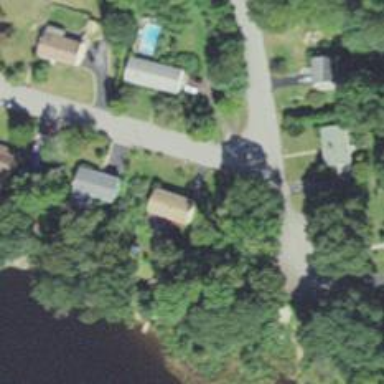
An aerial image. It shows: Residential driveway used as service road.